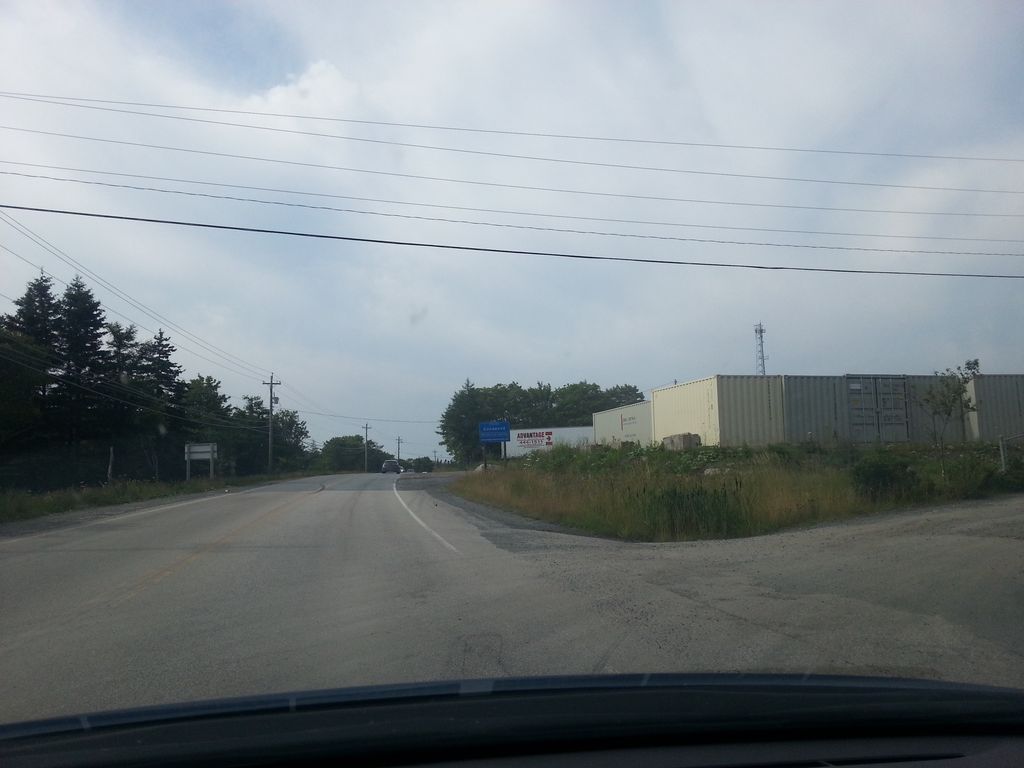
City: halifax